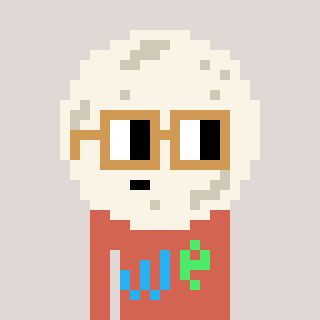
a pixel art character with square brown glasses, a moon-shaped head and a peachy-colored body on a warm background